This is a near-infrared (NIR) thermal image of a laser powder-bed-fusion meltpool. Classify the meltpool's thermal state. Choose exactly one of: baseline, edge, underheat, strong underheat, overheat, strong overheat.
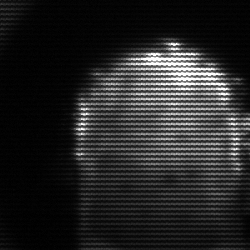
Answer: baseline